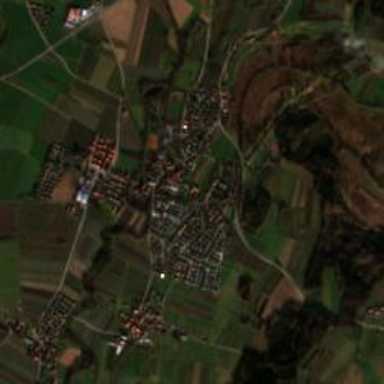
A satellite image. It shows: Village.